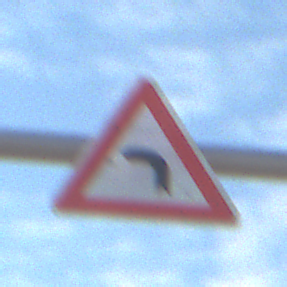
Verkehrszeichen: KurveLinks
Umgebung: Outdoor, Suburban
Tageszeit: Midday
Wetter: PartlyCloudy
Licht: Natural
Jahreszeit: NotSpecified
Kontrast: HighContrast